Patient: sex M, age 53
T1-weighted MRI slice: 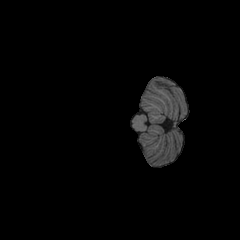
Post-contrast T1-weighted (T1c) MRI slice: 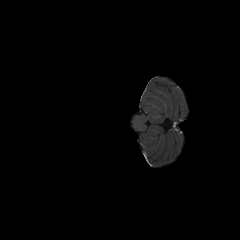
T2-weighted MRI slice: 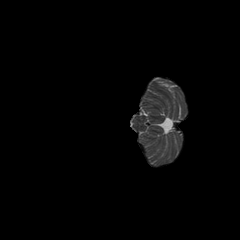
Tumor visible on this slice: no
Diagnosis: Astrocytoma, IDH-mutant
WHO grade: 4